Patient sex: M
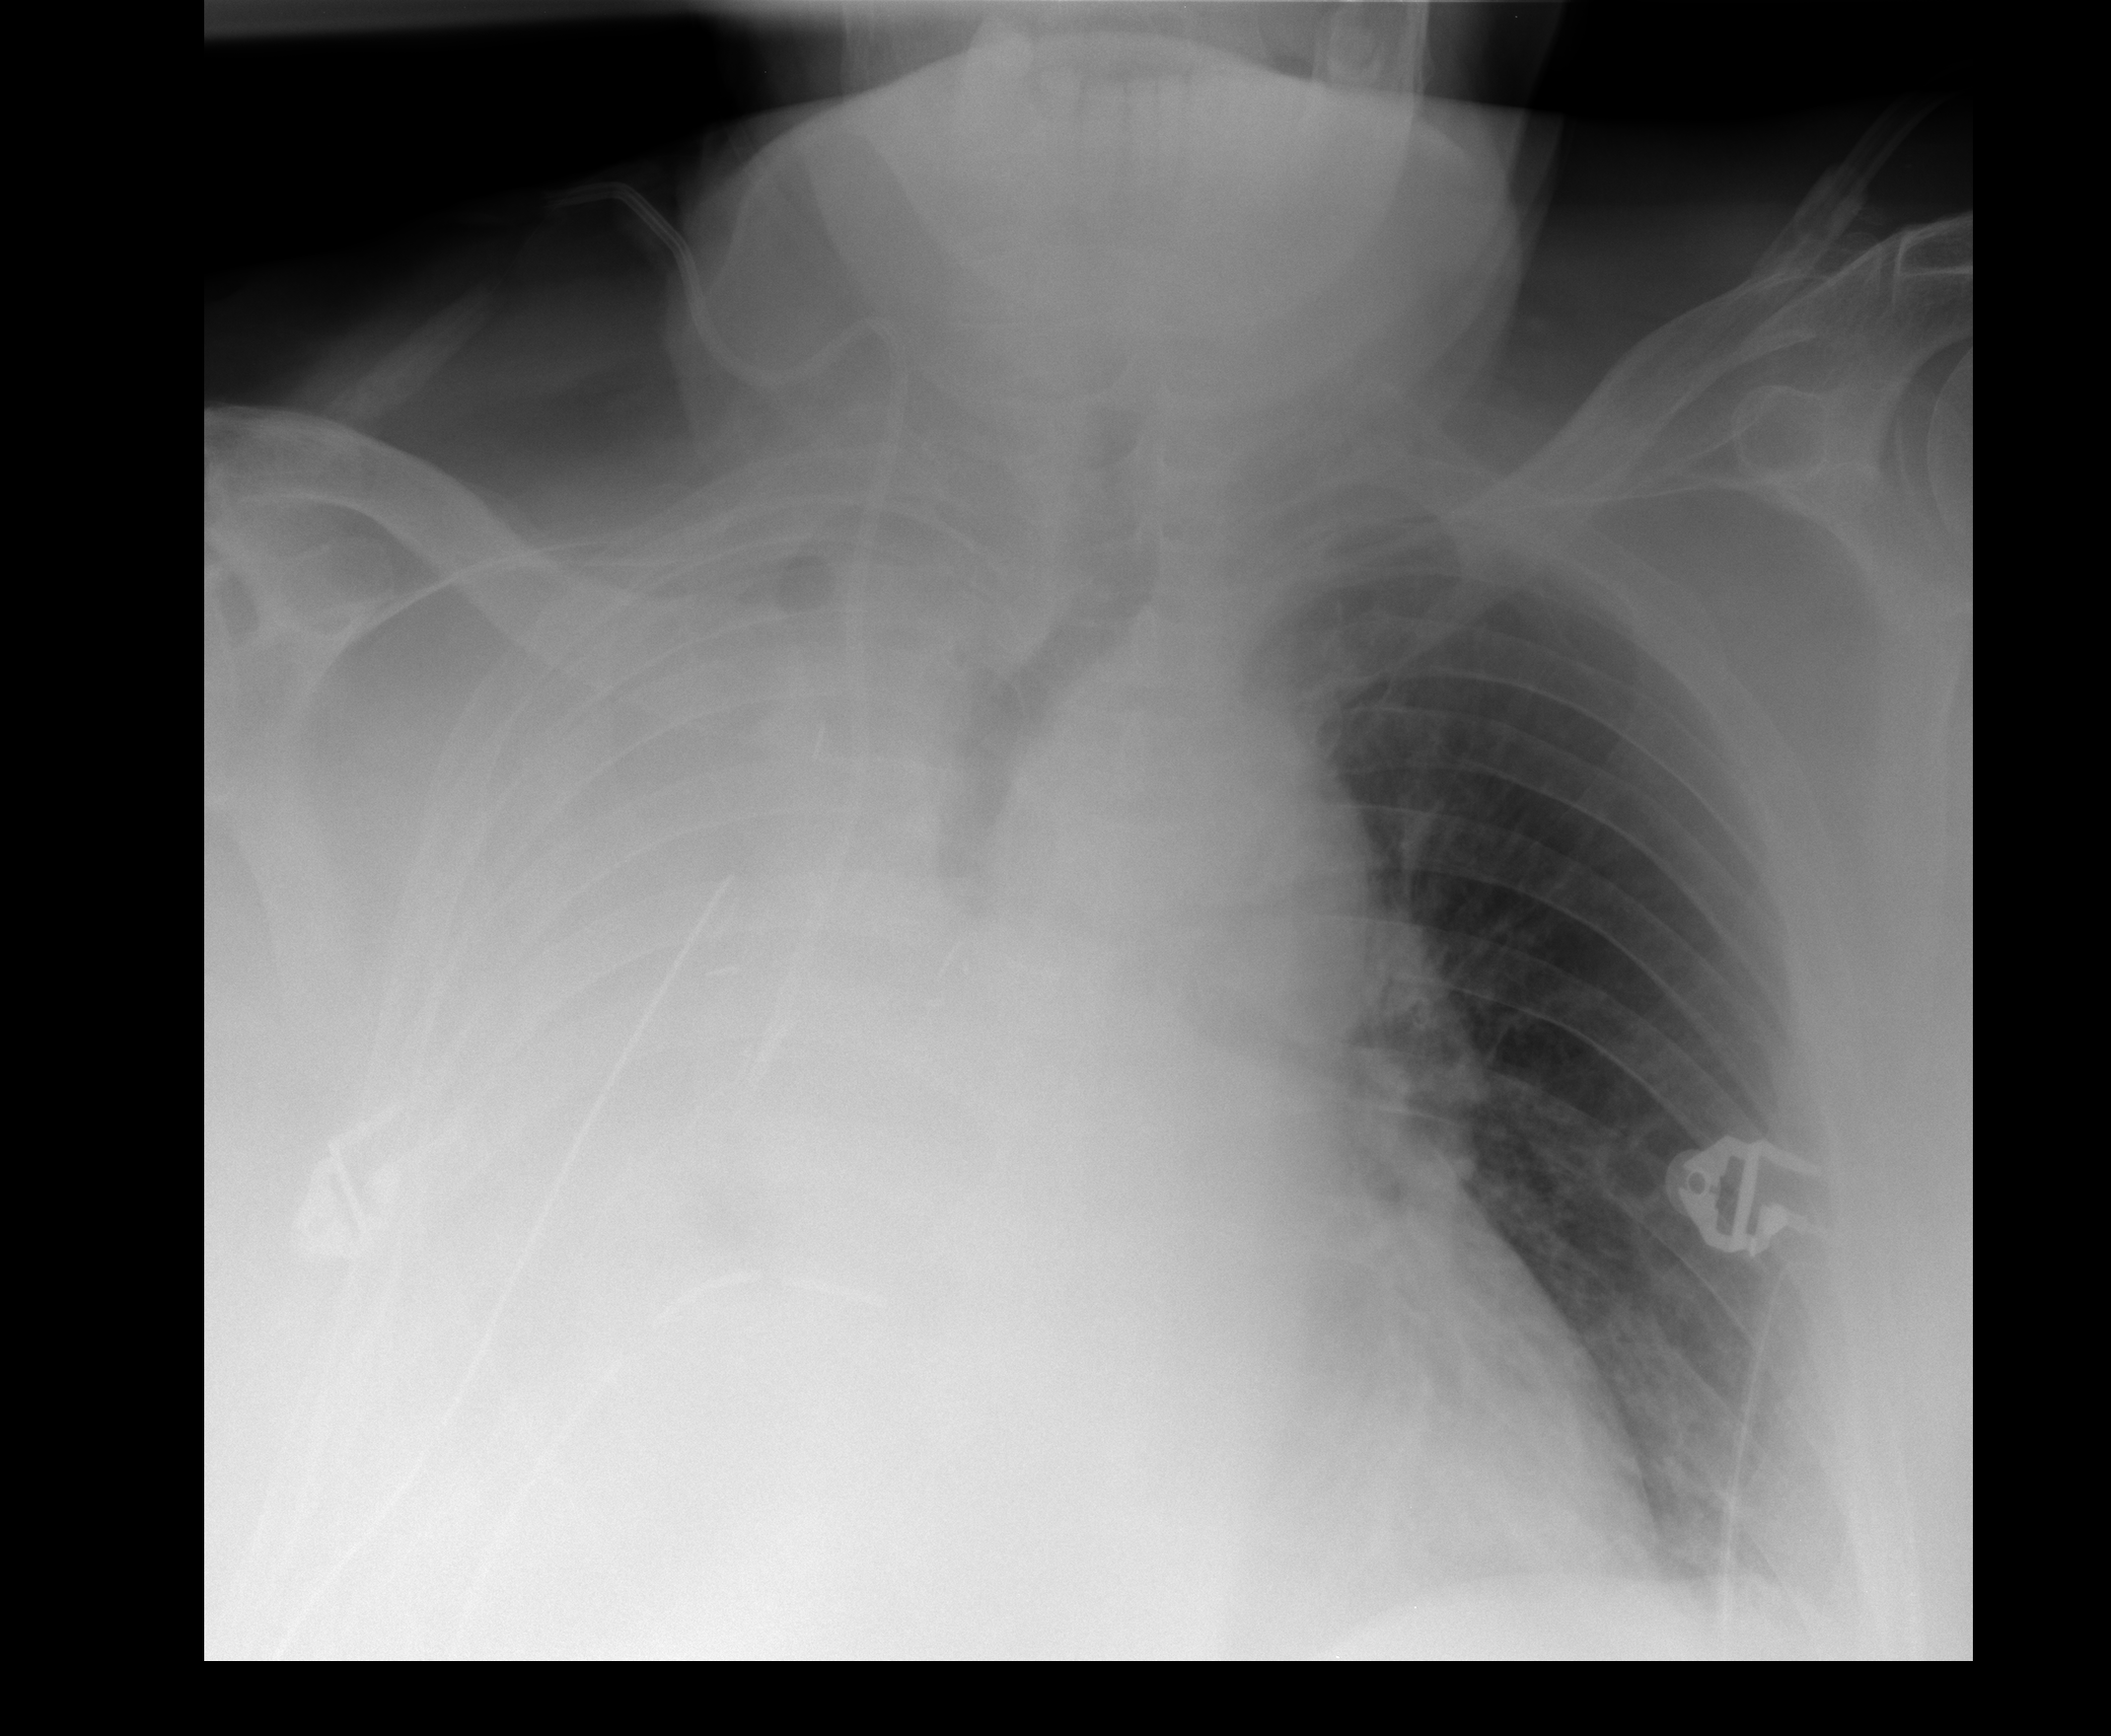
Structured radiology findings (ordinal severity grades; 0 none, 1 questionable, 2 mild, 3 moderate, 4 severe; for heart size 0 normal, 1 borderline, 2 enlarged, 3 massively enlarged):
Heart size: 2
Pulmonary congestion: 0
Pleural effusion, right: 3
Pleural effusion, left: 1
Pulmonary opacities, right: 1
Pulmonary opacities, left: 0
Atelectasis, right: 4
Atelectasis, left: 2